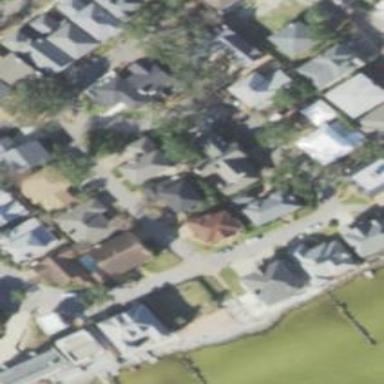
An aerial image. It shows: Residential area consisting of single-family homes.